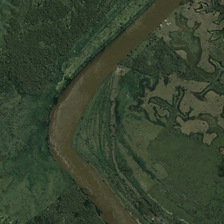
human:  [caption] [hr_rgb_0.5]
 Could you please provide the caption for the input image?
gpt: many green trees are in two sides of a curved river .

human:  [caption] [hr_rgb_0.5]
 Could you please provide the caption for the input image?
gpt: many green trees are in two sides of a curved river .

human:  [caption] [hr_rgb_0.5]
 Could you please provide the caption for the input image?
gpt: many green trees are in two sides of a curved river .

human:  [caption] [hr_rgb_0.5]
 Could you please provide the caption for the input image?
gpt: many green trees are in two sides of a curved river .

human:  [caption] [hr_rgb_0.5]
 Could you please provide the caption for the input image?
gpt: many green trees are in two sides of a curved river .